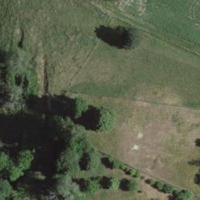
EUNIS habitat code: 24
Species observed at this site:
Prunus padus